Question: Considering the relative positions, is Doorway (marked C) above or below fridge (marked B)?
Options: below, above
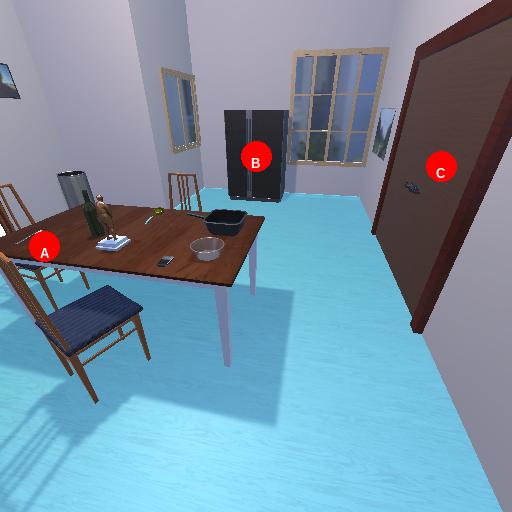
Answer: below